Question: I want to create a news layout and update it contents through database. because I don't have any information about number of news, so I must use For loop to create suitable template. I designed my sample template. Now I wanna to know, how I can created it with linear layout pragmatically.

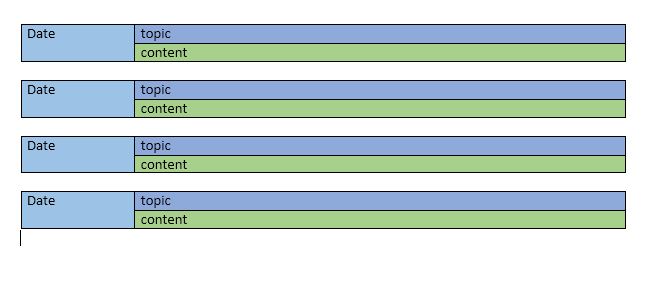
Answer: Create a bordered_green_background.xml and put this into it
'''
<?xml version="1.0" encoding="utf-8"?>
<shape xmlns:android="http://schemas.android.com/apk/res/android"
android:shape="rectangle">
<solid android:color="#A8CF8B"/>
<stroke
android:width="1dp"
android:color="#051014"/>
</shape>
'''
bordered_blue_background.xml
'''
<?xml version="1.0" encoding="utf-8"?>
<shape xmlns:android="http://schemas.android.com/apk/res/android"
android:shape="rectangle">
<solid android:color="#9CC2E6"/>
<stroke
android:width="1dp"
android:color="#4C5058"/>
</shape>
'''
bordered_blue_background2.xml
'''
<?xml version="1.0" encoding="utf-8"?>
<shape xmlns:android="http://schemas.android.com/apk/res/android"
android:shape="rectangle">
<solid android:color="#8EA9DC"/>
<stroke
android:width="1dp"
android:color="#051014"/>
</shape>
'''
demo_liinear_layout.xml
'''
<TextView
android:layout_width="0dp"
android:layout_height="50dp"
android:layout_weight="0.2"
android:paddingTop="5dp"
android:paddingLeft="5dp"
android:background="@drawable/bordered_background_blue"
android:text="Date"/>
<LinearLayout
android:layout_width="0dp"
android:layout_height="50dp"
android:layout_weight="0.75"
android:orientation="vertical">
<TextView
android:layout_width="match_parent"
android:layout_height="0dp"
android:background="@drawable/bordered_background_blue_2"
android:gravity="center_vertical"
android:id="@+id/tvTopic"
android:text="topic"
android:paddingLeft="10dp"
android:layout_weight="0.5"/>
<TextView
android:layout_width="match_parent"
android:layout_height="0dp"
android:background="@drawable/bordered_green_background"
android:id="@+id/tvContent"
android:text="content"
android:gravity="center_vertical"
android:paddingLeft="10dp"
android:layout_weight="0.5"/>
</LinearLayout>
'''
Then in your activity do something like this
'''
LayoutInflater inflater = LayoutInflater.from(MainActivity.this);
LinearLayout layout = (LinearLayout) inflater.inflate(R.layout.demo_linear_layout, null, false);
TextView tvContent = (TextView) layout.findViewById(R.id.tvContent);
'''
Now do something with it, but honestly go with the ListView or RecyclerView... this is way less efficient.
Note... I failed on the borders, but that is not the question... :)